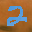
Label: 2